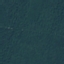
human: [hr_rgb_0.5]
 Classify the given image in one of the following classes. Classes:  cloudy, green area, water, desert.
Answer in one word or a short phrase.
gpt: green area